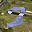
Label: 2